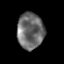
Tissue: prostate
Cell type: Myeloid cells
Senescence score: 0.354
Nuclear area (px): 938
Mean DAPI intensity: 108.513